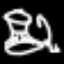
Label: hourglass